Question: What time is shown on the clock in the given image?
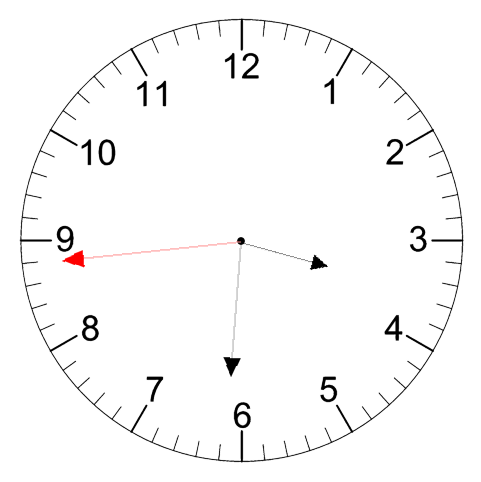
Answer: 03:30:44